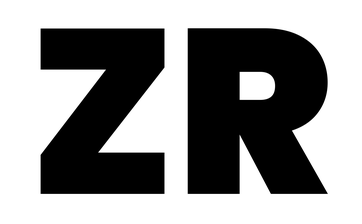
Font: Poppins-Black